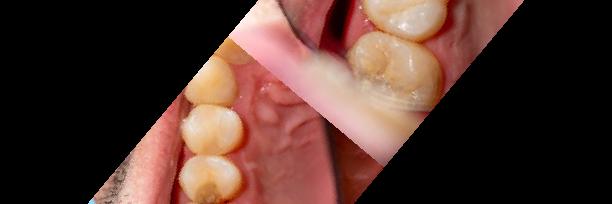
Condition: Calculus